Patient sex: M
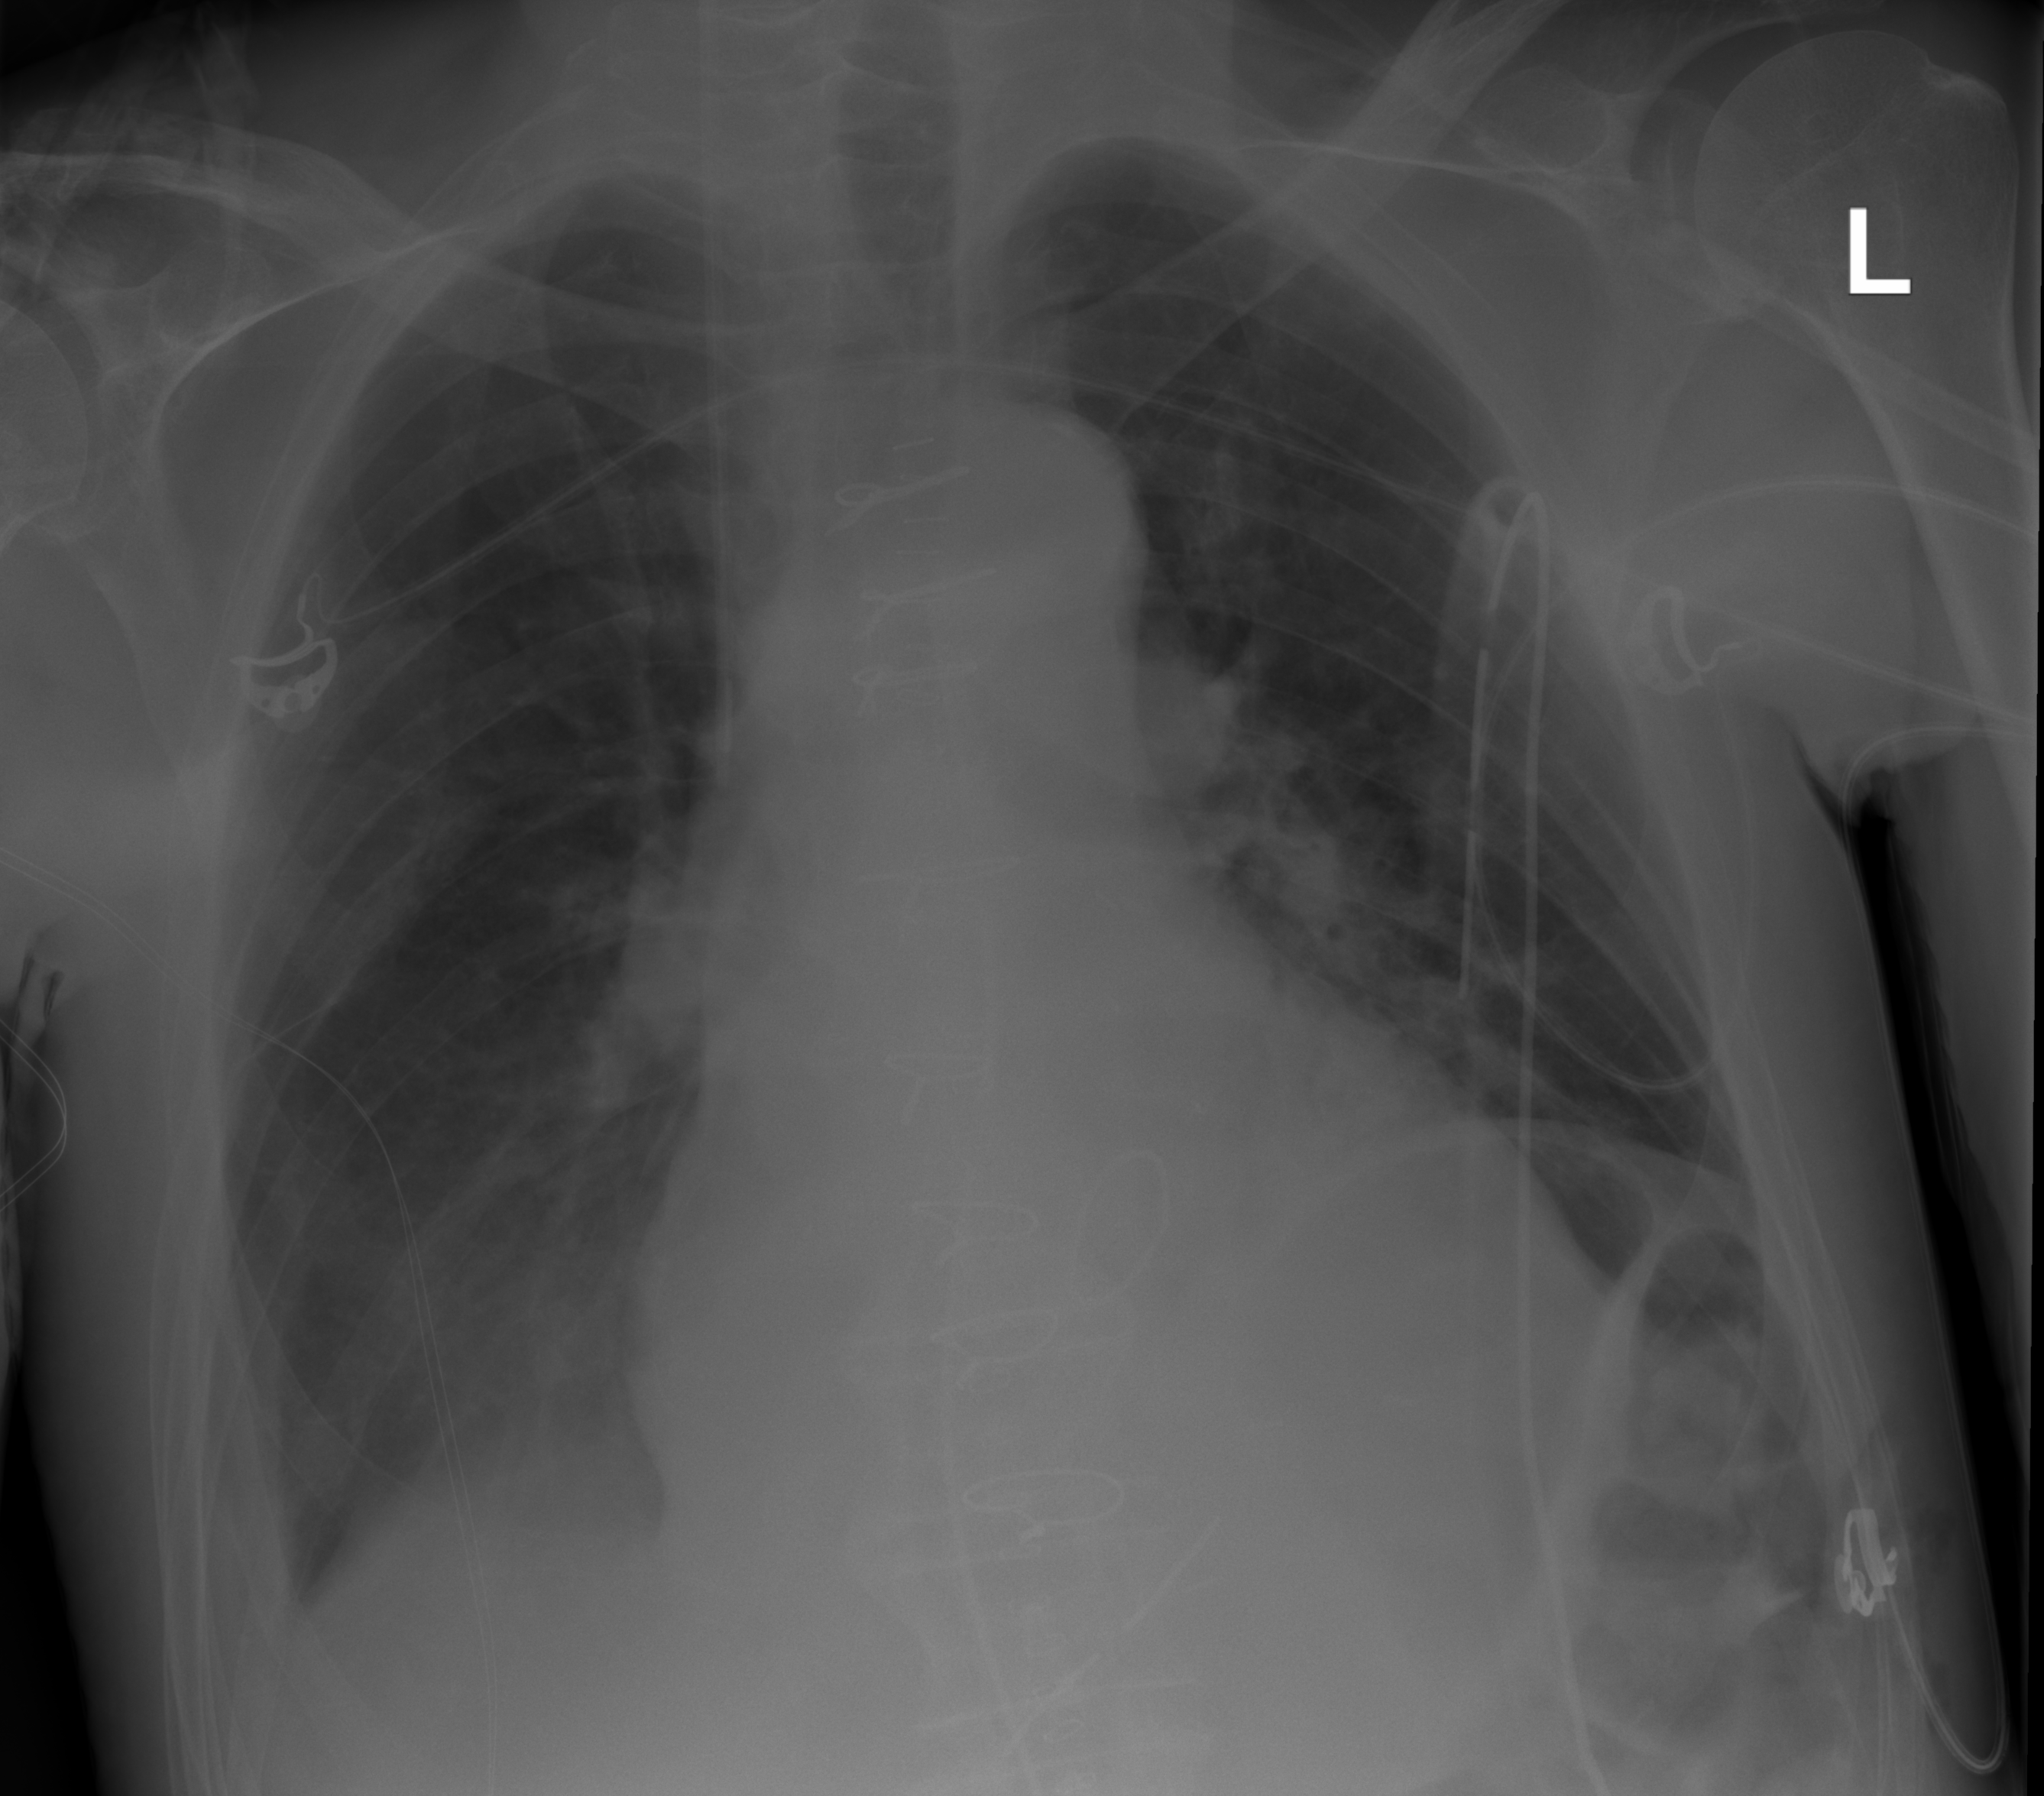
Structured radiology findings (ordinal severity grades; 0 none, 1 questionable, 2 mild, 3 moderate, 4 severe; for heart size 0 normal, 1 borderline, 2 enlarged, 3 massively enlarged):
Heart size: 2
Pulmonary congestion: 2
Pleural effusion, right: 2
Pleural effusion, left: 0
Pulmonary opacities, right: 0
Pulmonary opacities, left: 0
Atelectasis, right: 2
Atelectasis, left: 0